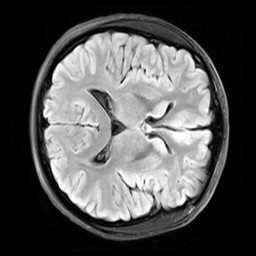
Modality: FLAIR
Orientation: axial
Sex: female
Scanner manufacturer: siemens
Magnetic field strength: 3 T
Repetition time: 10 s
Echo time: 0.09 s